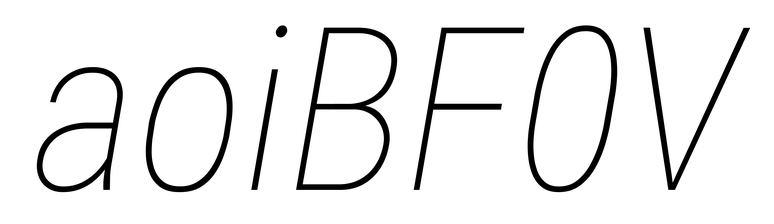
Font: Roboto-Italic_Condensed_Thin_Italic